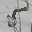
Label: 5